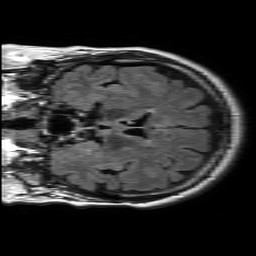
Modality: FLAIR
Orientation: coronal
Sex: female
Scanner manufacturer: philips
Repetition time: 11 s
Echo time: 0.125 s